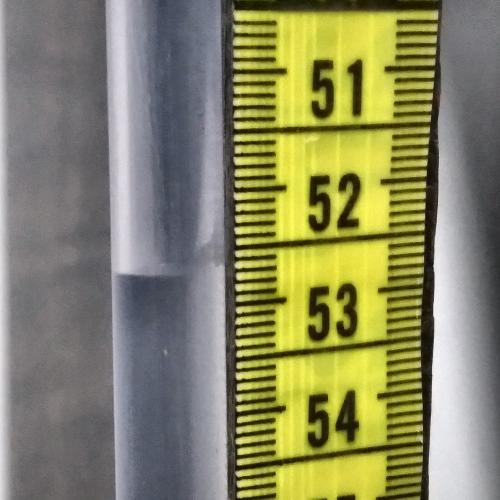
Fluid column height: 52.7 cm